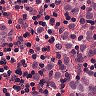
Metastatic tissue present: yes